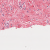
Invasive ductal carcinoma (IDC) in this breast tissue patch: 0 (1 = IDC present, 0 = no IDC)